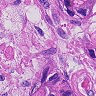
Metastatic tissue present: yes